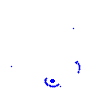
Particle: proton